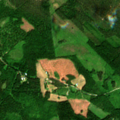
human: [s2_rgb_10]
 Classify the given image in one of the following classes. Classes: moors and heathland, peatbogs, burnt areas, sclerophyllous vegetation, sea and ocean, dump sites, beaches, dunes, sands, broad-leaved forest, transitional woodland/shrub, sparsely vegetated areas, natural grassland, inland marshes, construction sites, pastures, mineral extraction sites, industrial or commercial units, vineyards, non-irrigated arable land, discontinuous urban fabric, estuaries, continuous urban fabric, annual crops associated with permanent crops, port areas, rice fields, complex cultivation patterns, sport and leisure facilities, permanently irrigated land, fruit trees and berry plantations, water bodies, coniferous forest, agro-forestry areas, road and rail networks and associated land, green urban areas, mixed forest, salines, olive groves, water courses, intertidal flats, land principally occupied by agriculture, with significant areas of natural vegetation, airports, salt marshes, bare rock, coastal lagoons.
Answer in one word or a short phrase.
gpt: coniferous forest, mixed forest, transitional woodland/shrub